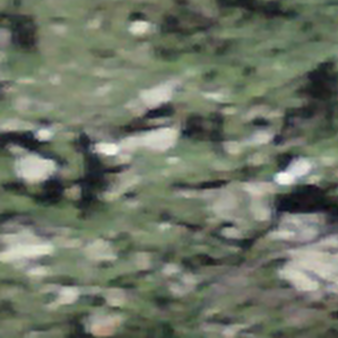
Label: bouldering_area